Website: lowes
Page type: payment
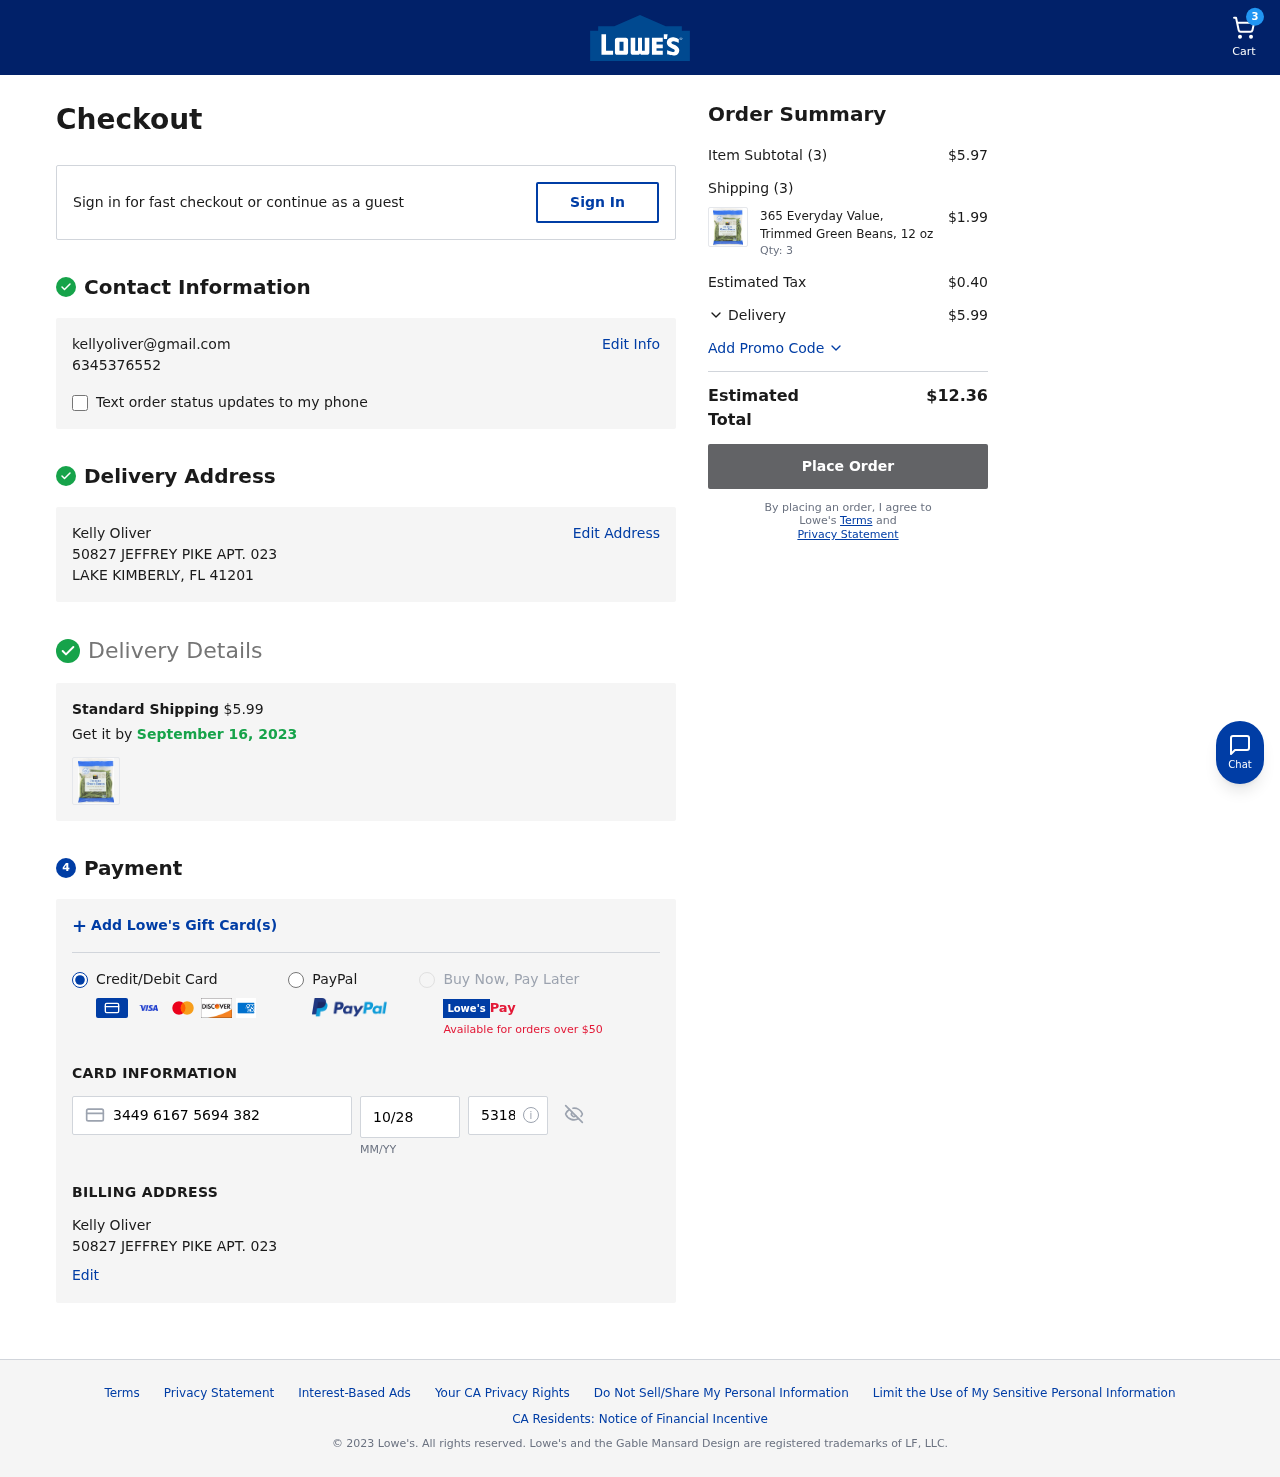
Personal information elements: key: PII_CARD_CVV
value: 5318
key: PII_CARD_EXPIRY
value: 10/28
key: PII_CARD_NUMBER
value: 3449 6167 5694 382
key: PII_EMAIL
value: kellyoliver@gmail.com
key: PII_FULLNAME
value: Kelly Oliver
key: PII_FULLNAME2
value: Kelly Oliver
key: PII_PHONE
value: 6345376552
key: PII_STREET
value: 50827 JEFFREY PIKE APT. 023
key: PII_STREET2
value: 50827 JEFFREY PIKE APT. 023
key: PII_CITY_STATE_ZIP
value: LAKE KIMBERLY, FL 41201
Product elements: key: PRODUCT1_NAME
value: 365 Everyday Value, Trimmed Green Beans, 12 oz
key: PRODUCT1_PRICE
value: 1.99
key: PRODUCT1_QUANTITY
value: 3
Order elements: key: ORDER_NUM_ITEMS
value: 3
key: ORDER_SHIPPING_COST
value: $5.99
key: ORDER_DELIVERY_DATE
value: September 16, 2023
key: ORDER_SUBTOTAL
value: $5.97
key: ORDER_NUM_ITEMS2
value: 3
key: ORDER_TAX
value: $0.40
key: ORDER_SHIPPING_COST2
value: $5.99
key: ORDER_TOTAL
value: $12.36